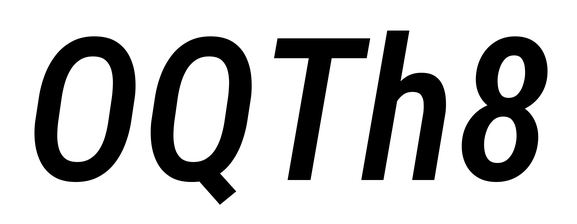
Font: Roboto-Italic_Condensed_Medium_Italic